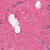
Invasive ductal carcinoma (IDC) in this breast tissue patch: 0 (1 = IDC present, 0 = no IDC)